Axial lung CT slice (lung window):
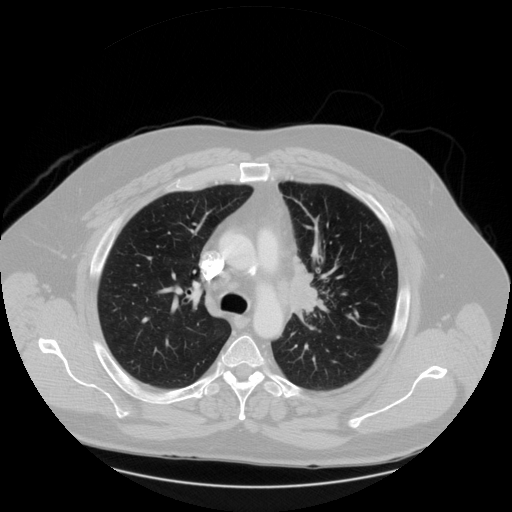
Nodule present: no